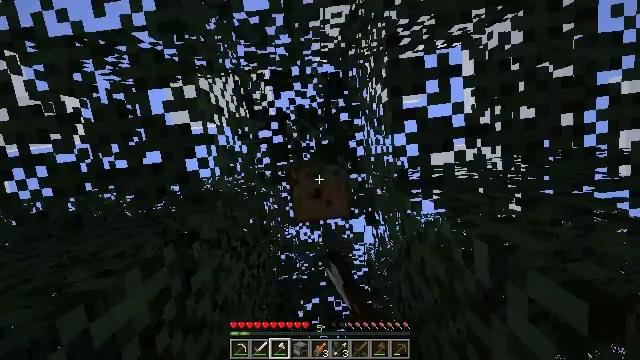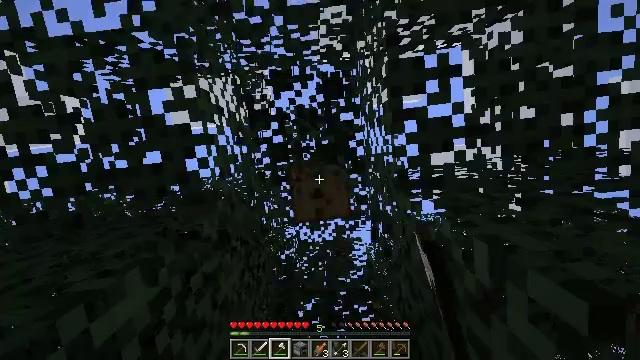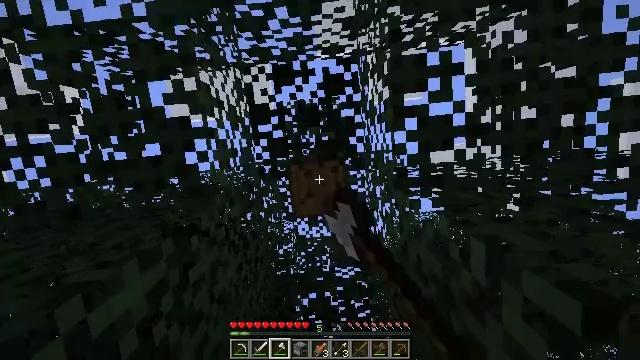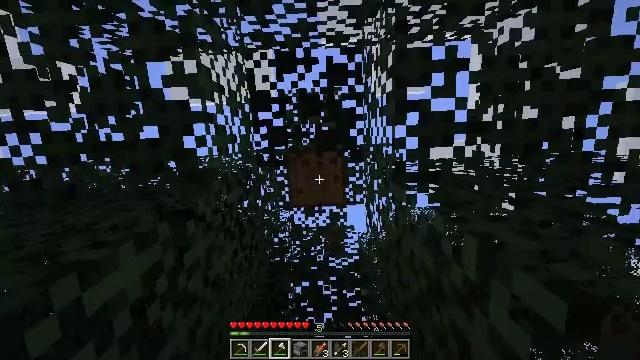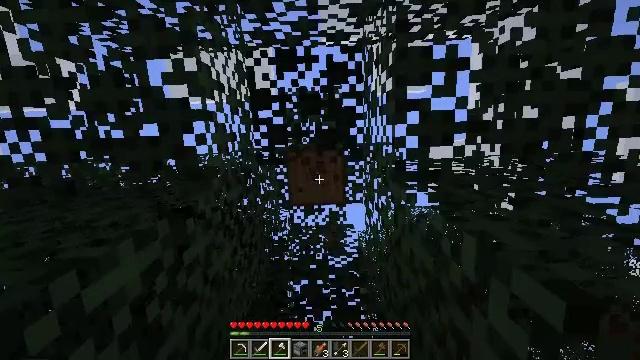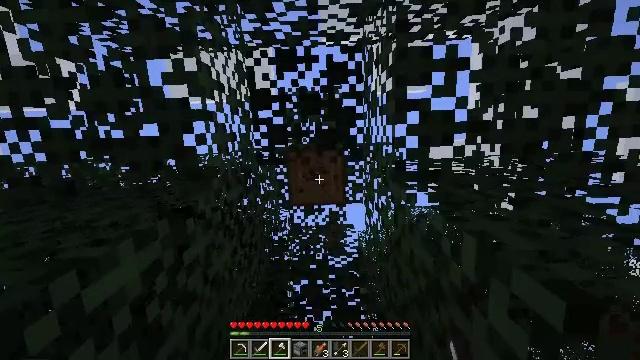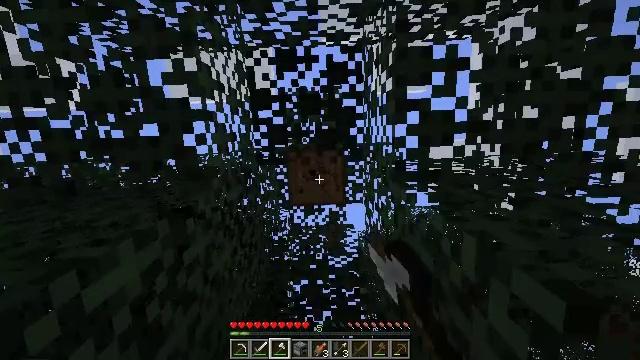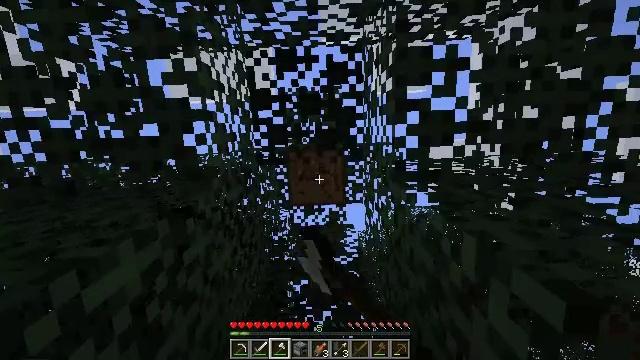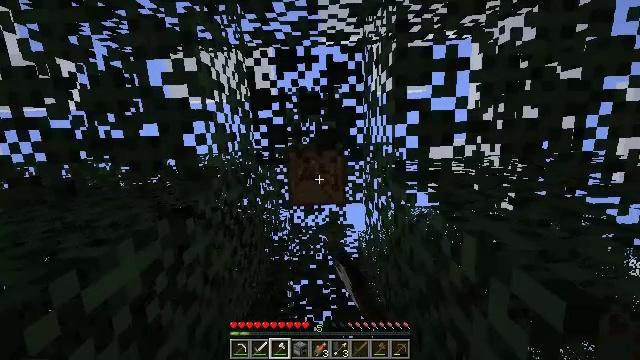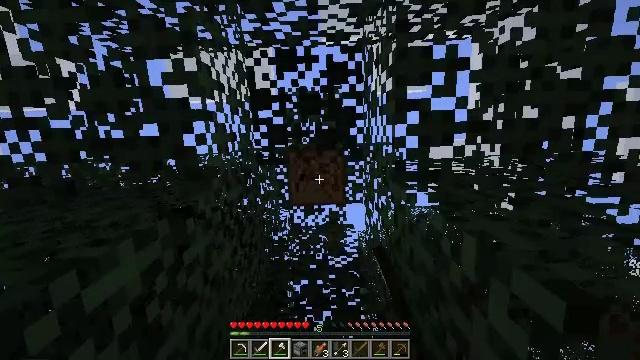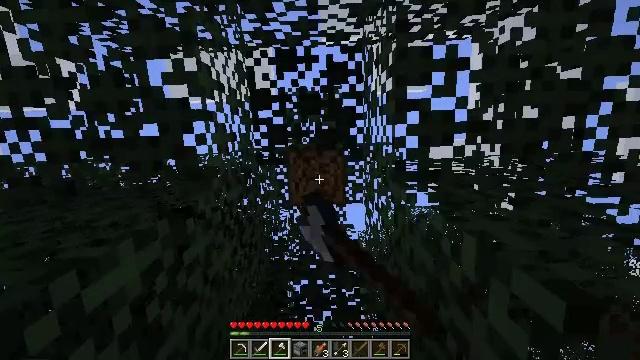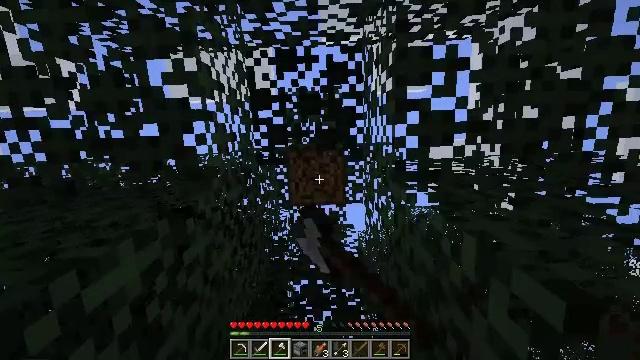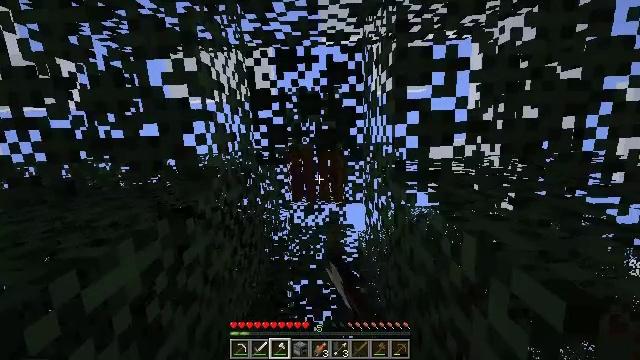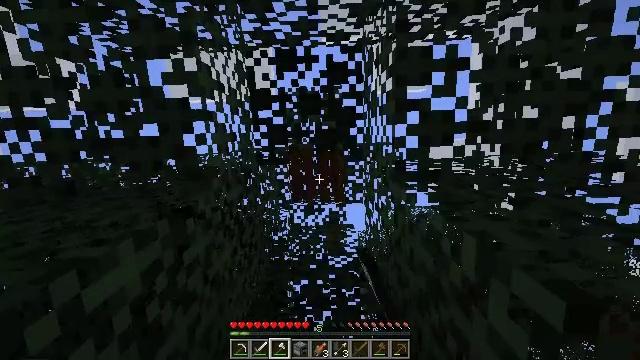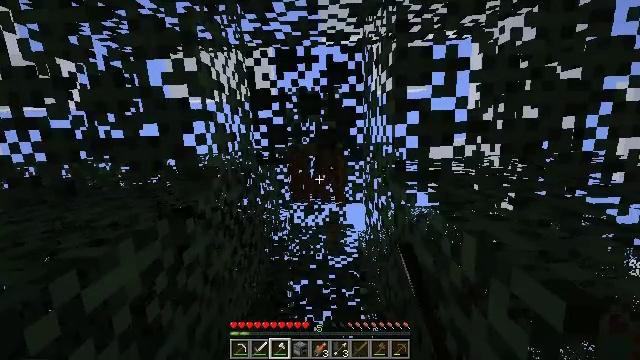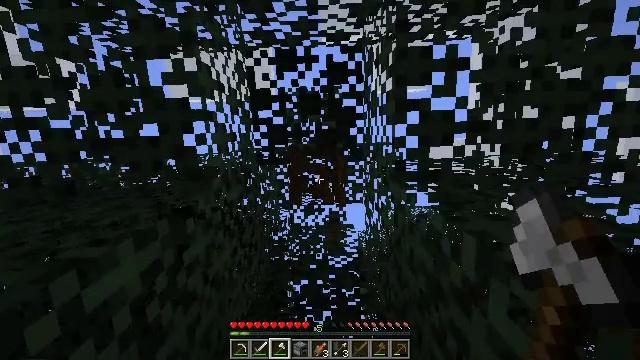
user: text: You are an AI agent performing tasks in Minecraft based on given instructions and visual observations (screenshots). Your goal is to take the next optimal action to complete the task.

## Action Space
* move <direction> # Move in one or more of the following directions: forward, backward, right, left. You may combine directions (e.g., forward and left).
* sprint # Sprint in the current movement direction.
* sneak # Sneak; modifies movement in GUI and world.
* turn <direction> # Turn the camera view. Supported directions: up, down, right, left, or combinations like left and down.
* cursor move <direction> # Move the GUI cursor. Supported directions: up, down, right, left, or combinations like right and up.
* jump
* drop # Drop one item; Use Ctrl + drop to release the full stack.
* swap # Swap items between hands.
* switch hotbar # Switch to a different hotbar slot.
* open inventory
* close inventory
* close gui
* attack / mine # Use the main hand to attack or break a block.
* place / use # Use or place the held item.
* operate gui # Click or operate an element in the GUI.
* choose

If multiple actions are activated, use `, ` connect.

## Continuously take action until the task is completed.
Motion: motion action
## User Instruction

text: Break the spruce log from the tree.
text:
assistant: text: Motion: attack / mine
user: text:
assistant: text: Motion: turn right, attack / mine
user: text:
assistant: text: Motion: turn right and down, attack / mine
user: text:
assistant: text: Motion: attack / mine
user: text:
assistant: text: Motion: attack / mine
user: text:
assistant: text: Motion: attack / mine
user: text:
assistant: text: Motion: attack / mine
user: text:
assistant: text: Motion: attack / mine
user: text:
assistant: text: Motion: attack / mine
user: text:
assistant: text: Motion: attack / mine
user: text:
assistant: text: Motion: attack / mine
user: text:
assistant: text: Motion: attack / mine
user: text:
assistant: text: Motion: attack / mine
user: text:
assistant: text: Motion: attack / mine
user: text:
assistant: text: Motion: attack / mine
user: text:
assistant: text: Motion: attack / mine
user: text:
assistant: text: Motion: attack / mine